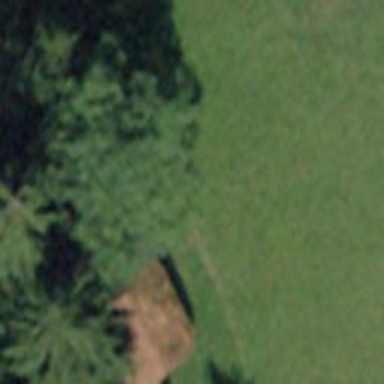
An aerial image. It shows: Cabin is depicted in the image.